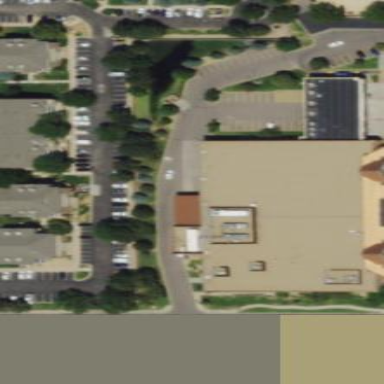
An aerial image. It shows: Supermarket building.